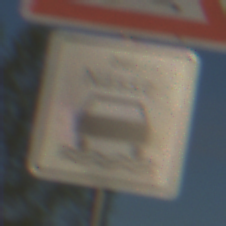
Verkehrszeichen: BeiNaesse
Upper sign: SchleuderOderRutschgefahr
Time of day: MorningAfternoon
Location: Outdoor (Nature)
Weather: Clear
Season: NotSpecified
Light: Natural